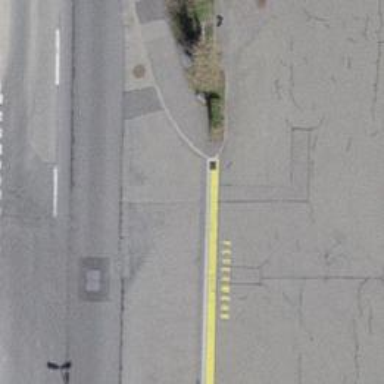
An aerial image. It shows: Sidewalk.